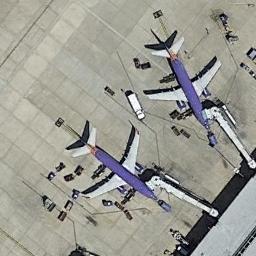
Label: airplane